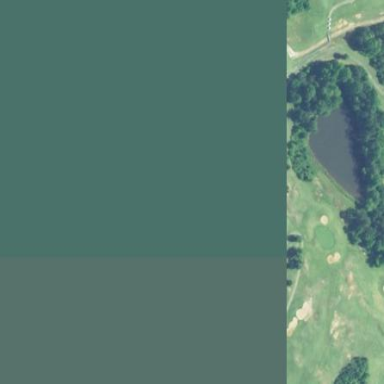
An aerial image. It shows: Golf fairway surrounded by grass.